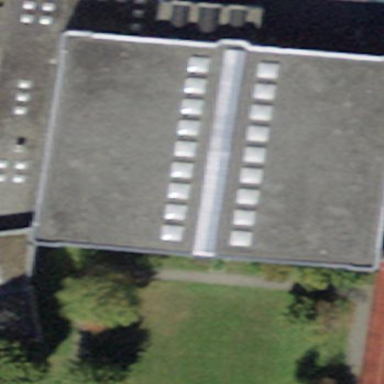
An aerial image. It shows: Building that is sports hall.